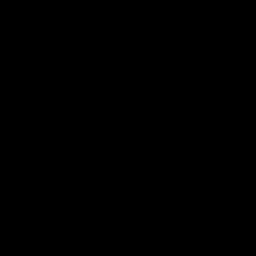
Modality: T1w
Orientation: coronal
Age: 21
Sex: female
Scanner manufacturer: ge
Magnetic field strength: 3 T
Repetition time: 0.00886 s
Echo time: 0.003756 s